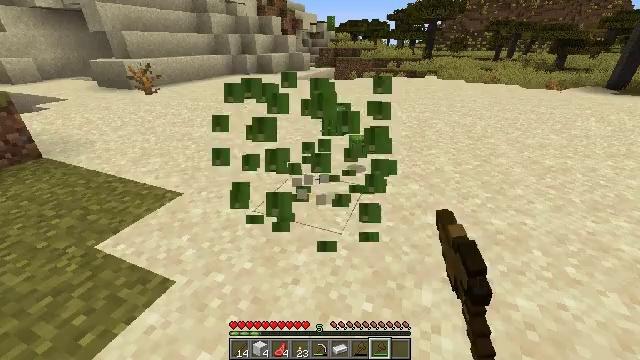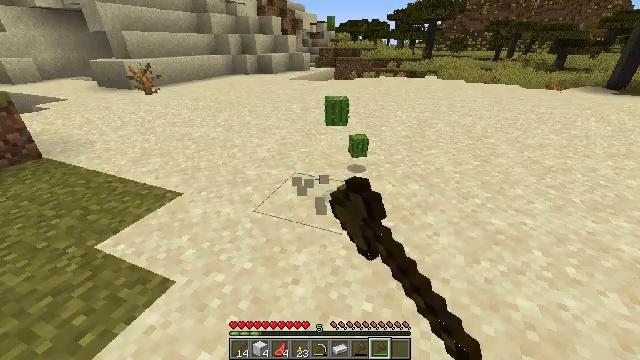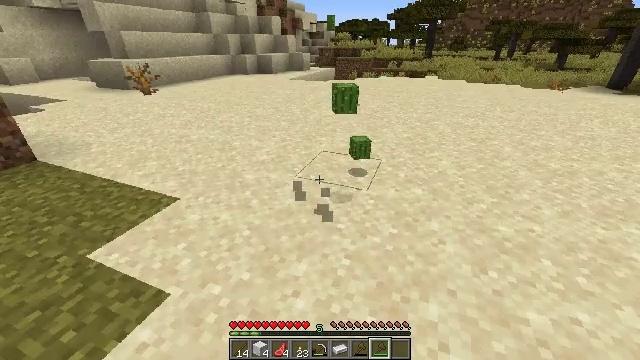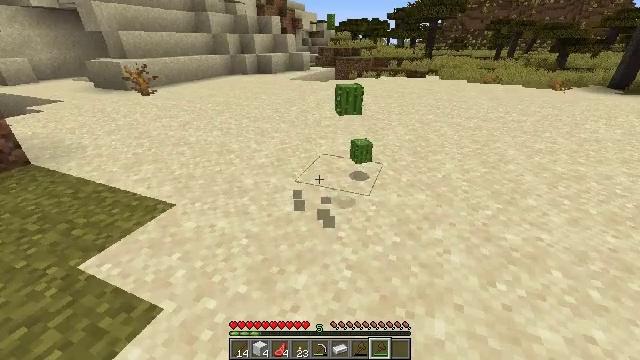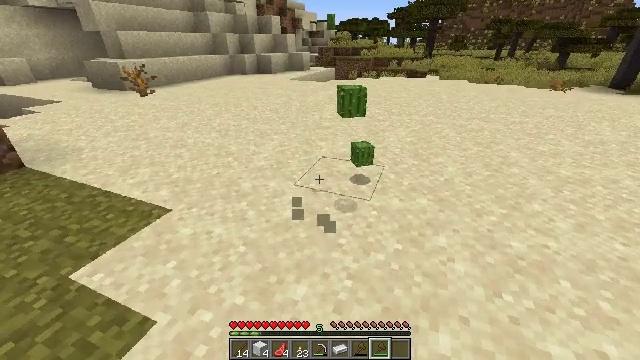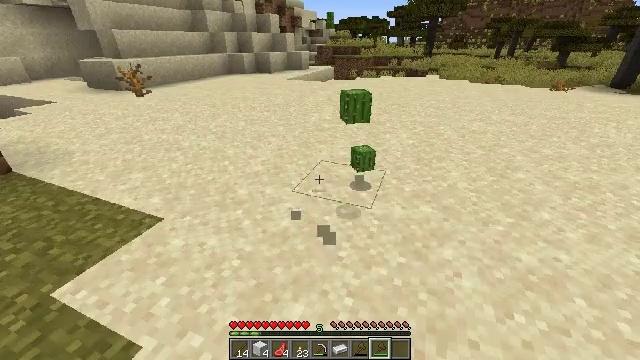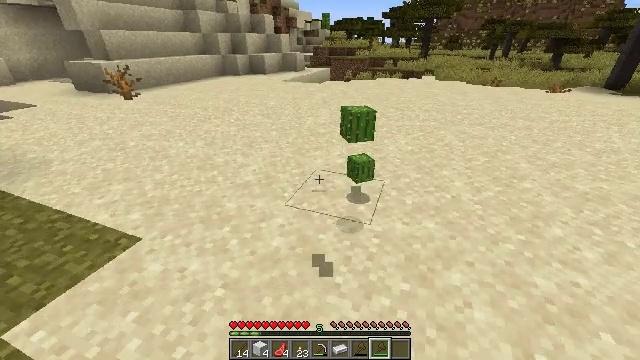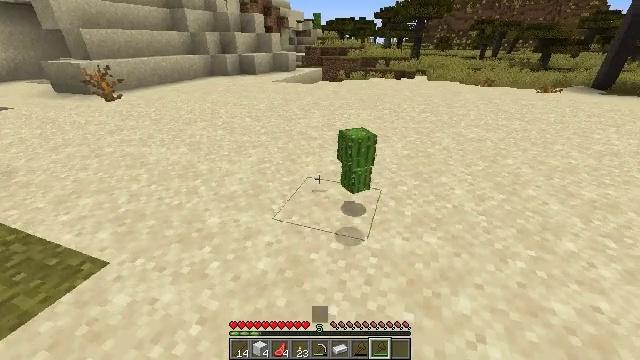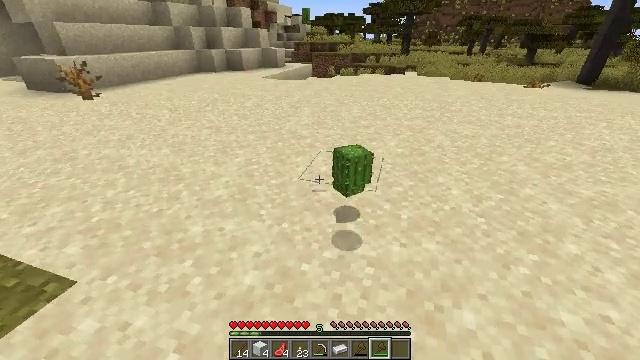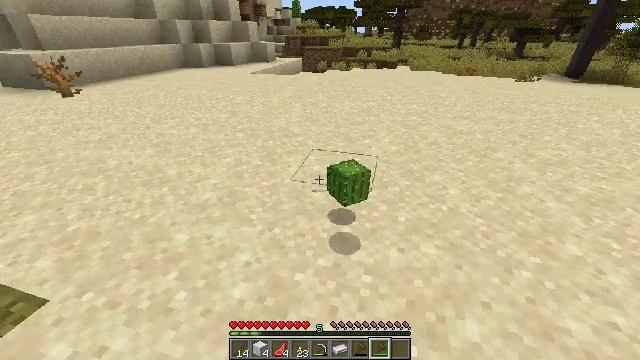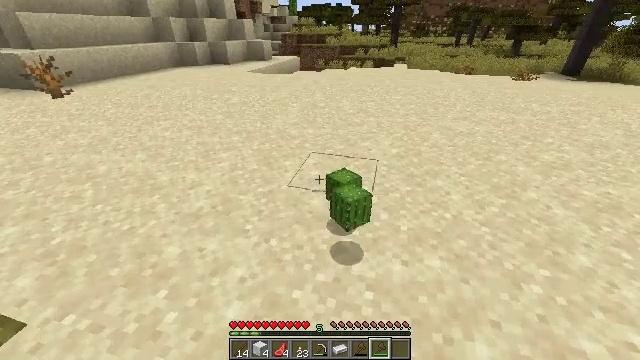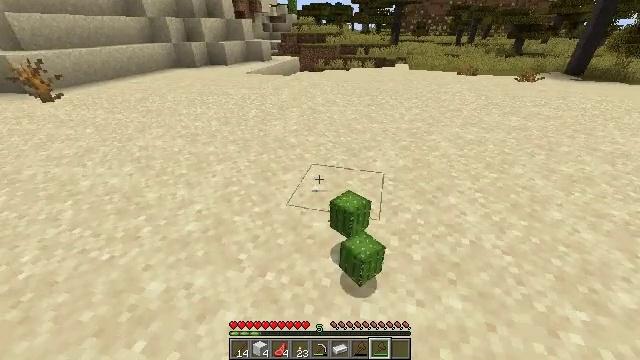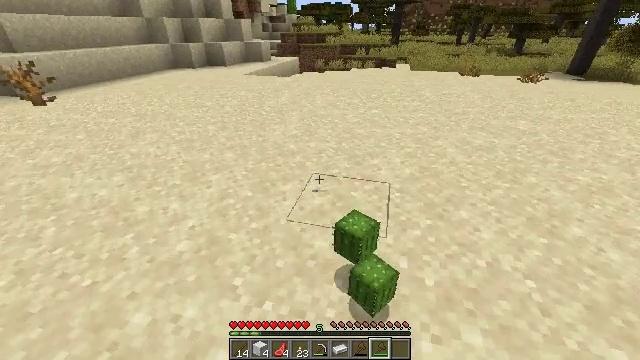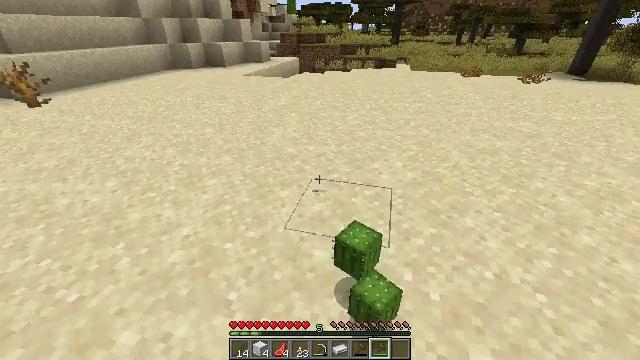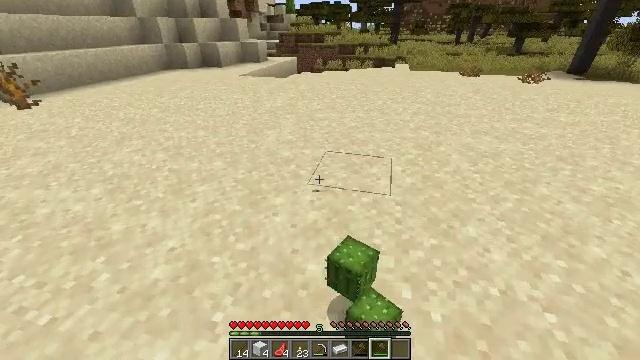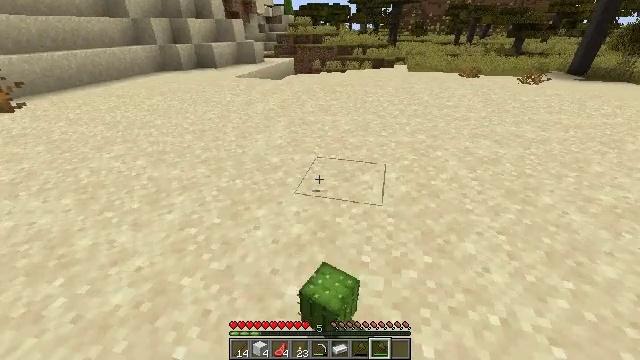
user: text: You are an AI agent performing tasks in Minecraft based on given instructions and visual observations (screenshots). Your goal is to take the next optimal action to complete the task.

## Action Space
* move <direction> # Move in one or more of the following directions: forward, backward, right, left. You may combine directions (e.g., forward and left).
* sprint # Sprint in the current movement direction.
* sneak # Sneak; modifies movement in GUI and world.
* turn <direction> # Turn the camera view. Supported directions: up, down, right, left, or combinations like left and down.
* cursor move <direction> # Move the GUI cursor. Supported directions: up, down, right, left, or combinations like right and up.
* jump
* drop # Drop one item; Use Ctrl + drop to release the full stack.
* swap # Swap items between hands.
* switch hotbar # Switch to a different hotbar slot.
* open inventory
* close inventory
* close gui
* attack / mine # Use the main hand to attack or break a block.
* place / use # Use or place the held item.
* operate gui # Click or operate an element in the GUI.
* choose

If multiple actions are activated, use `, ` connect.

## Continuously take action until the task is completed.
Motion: motion action
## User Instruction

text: Break the sand block.
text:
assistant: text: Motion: attack / mine
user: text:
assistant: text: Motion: move forward, attack / mine
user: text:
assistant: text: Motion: move forward, attack / mine
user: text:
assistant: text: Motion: move forward
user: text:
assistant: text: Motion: move forward
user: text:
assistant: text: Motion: move forward
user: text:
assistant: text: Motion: move forward, turn right
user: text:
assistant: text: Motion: move forward, turn right
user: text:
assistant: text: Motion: move forward, turn right
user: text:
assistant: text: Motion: move forward
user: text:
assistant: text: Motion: move forward
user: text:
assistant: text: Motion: move forward
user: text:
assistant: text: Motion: move forward and move right
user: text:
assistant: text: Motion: move forward and move right
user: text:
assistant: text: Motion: move forward and move right
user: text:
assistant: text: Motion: move forward and move right
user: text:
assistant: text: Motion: move forward, turn left
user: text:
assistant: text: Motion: move forward
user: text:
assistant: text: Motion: move forward
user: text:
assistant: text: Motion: move forward, turn left
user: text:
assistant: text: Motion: move forward, turn left
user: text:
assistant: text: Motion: move forward, turn left
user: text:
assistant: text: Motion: move forward, turn left
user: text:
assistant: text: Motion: move forward, turn left
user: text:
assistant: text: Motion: move forward, turn left
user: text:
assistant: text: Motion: move forward, turn left and up
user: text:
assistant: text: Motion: move forward
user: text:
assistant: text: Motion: move forward
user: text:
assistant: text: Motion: no_op
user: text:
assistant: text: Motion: no_op